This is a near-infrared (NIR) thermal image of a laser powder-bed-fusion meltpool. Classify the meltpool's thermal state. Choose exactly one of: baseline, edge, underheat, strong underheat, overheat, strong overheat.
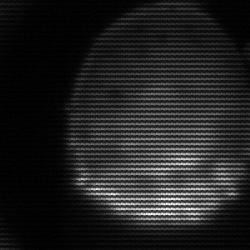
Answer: edge